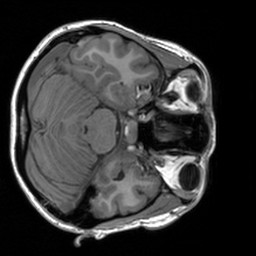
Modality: T1w
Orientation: axial
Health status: healthy
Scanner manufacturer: siemens
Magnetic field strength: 3 T
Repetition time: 1.9 s
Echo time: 0.00226 s